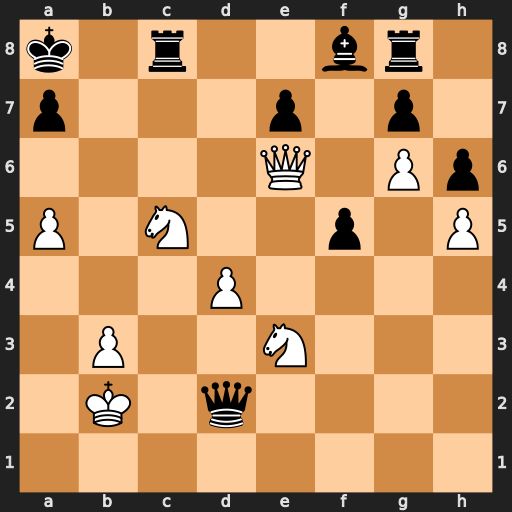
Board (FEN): k1r2br1/p3p1p1/4Q1Pp/P1N2p1P/3P4/1P2N3/1K1q4/8
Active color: w
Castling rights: -
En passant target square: -
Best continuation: Nc2 Rxc5 dxc5